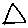
Label: triangle